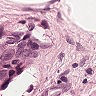
Metastatic tissue present: yes